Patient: sex F, age 48
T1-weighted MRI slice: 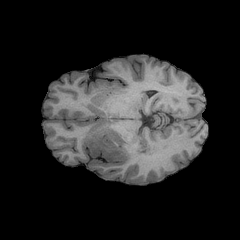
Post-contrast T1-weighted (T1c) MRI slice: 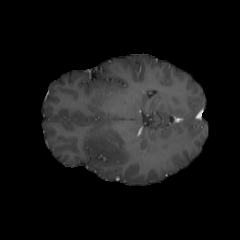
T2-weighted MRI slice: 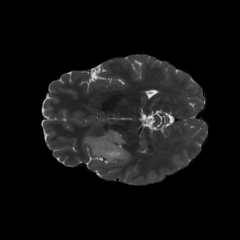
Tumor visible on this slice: yes
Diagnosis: Astrocytoma, IDH-mutant
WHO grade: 2